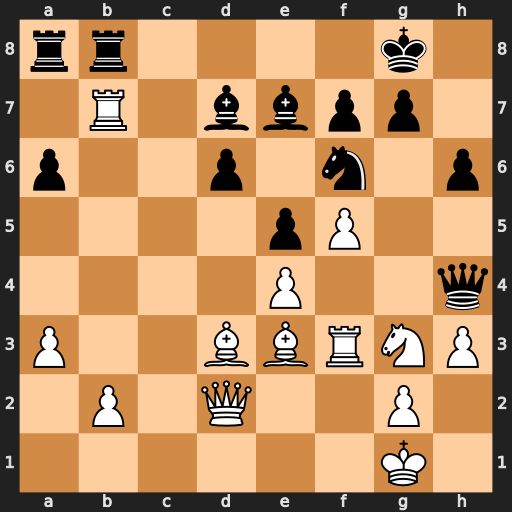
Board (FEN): rr4k1/1R1bbpp1/p2p1n1p/4pP2/4P2q/P2BBRNP/1P1Q2P1/6K1
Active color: w
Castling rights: -
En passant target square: -
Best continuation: Rxd7 Nxd7 f6